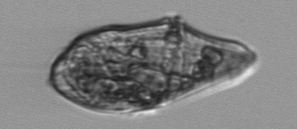
Label: Gyrodinium